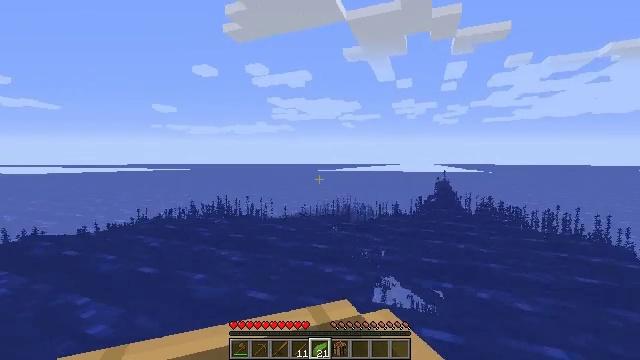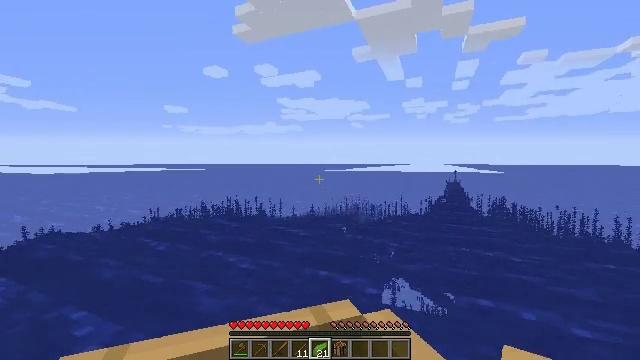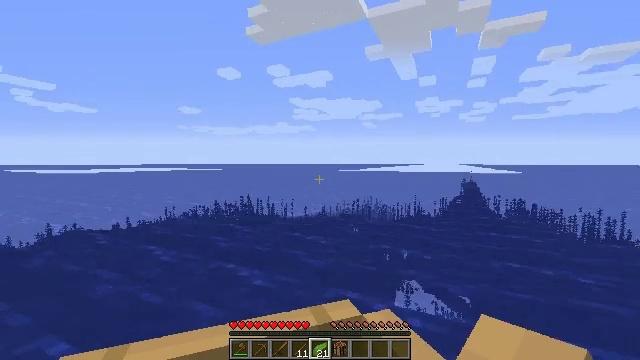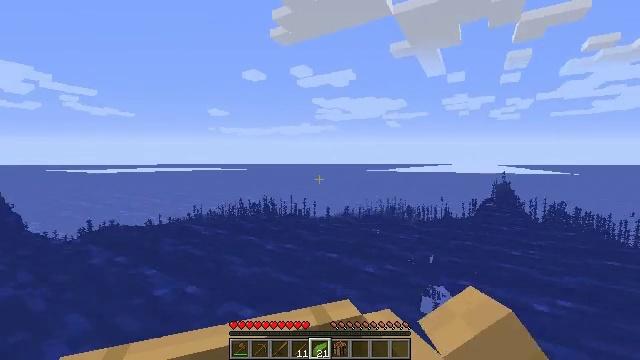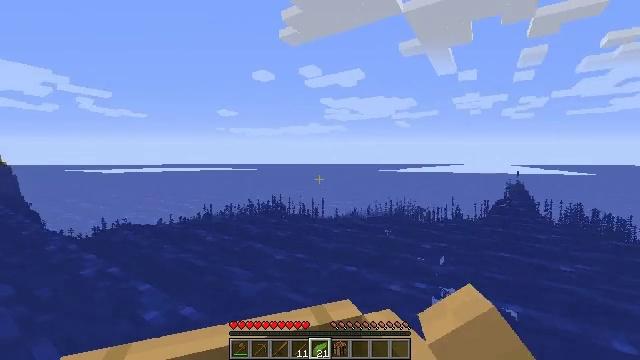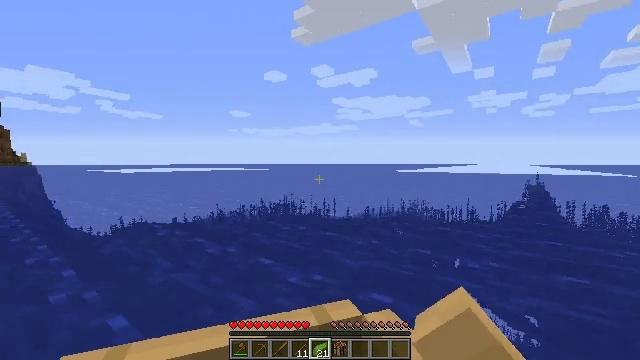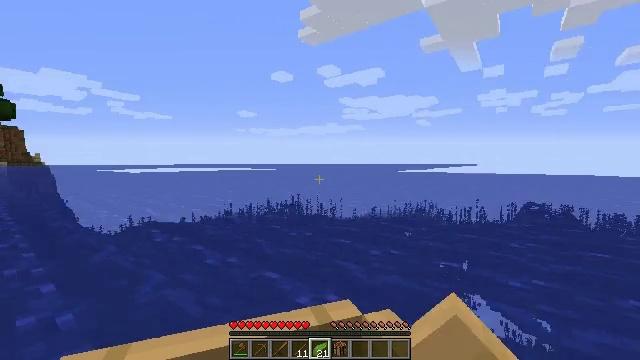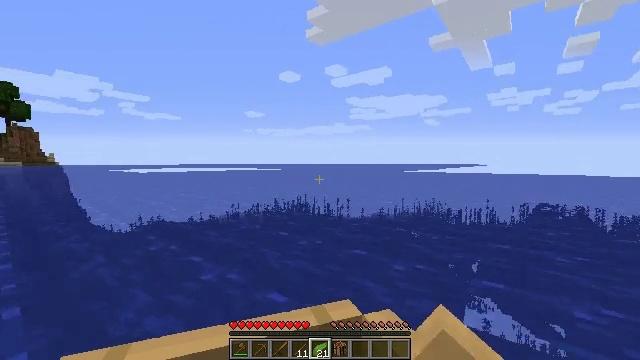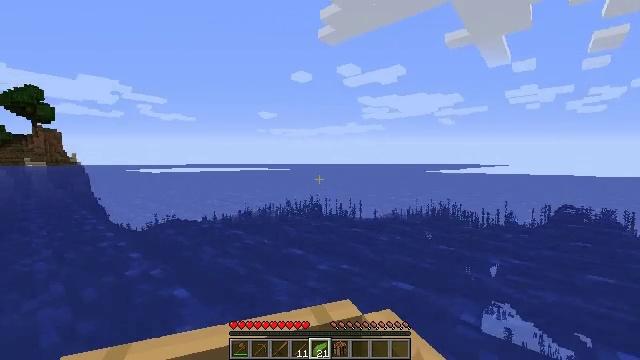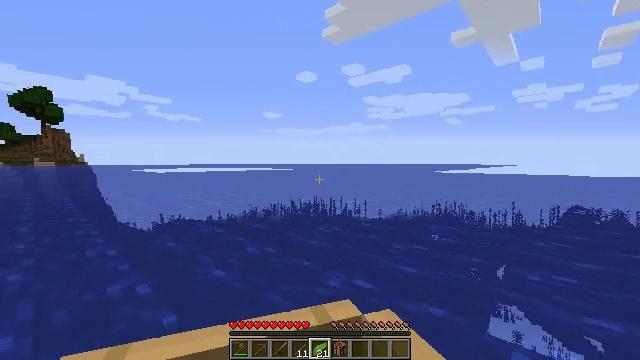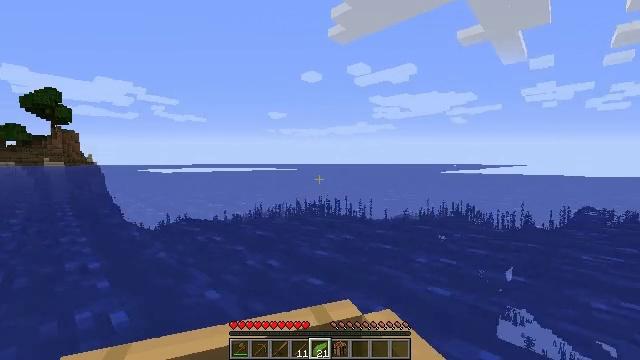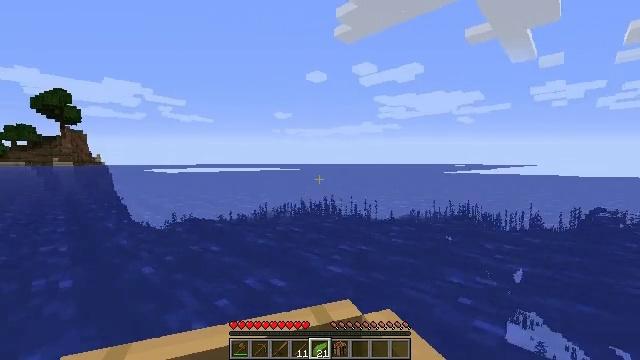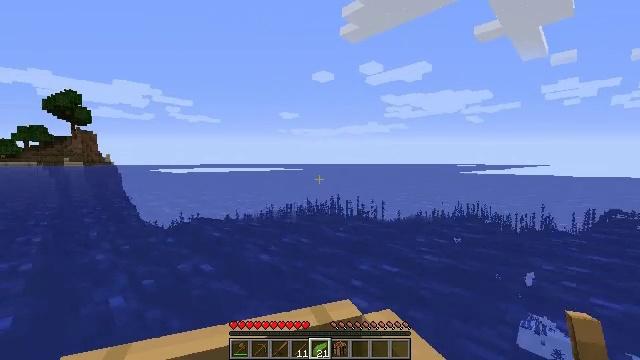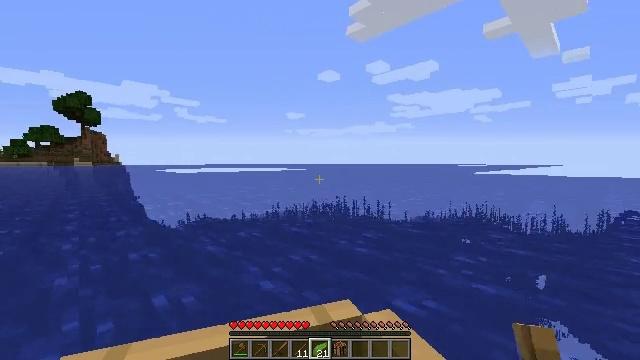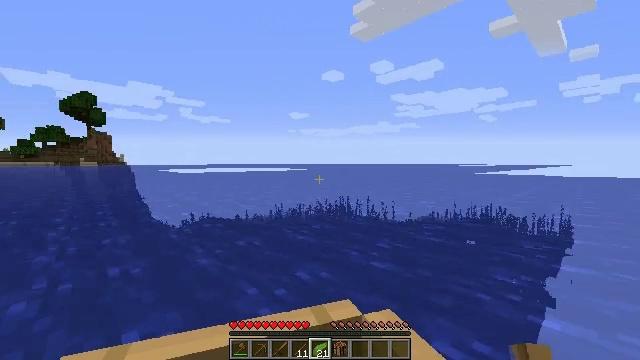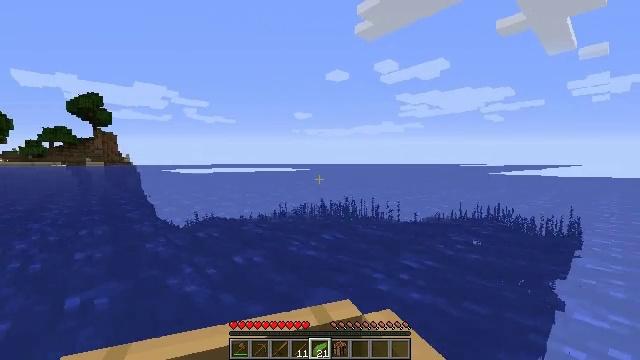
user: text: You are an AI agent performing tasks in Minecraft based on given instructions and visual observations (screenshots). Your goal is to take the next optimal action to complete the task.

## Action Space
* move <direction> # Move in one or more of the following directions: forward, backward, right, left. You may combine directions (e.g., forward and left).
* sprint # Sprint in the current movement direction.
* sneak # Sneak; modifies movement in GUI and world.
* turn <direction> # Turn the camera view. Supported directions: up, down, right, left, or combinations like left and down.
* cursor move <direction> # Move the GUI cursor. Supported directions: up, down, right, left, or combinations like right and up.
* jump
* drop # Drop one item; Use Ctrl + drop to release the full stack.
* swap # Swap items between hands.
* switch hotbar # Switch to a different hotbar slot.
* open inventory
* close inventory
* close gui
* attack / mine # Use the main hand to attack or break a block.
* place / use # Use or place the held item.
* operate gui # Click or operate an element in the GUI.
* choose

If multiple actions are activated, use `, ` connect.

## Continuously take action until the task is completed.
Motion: motion action
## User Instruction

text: Remove kelp and place it on the ground.
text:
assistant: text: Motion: move forward
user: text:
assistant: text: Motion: move forward
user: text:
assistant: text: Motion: move forward
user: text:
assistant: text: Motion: move forward
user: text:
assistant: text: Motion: move forward
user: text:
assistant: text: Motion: move forward
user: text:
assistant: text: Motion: move forward
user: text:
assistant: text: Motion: move forward
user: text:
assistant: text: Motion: move forward
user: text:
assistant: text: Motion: move forward
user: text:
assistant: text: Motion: move forward
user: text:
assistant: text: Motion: move forward
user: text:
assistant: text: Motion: move forward
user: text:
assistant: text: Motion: move forward
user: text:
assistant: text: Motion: move forward
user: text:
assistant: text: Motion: move forward
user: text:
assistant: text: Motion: move forward
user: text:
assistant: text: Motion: move forward
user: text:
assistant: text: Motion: move forward
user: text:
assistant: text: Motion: move forward and move right
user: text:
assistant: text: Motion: move forward and move right
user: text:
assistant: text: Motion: move forward and move right
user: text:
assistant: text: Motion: move forward and move right
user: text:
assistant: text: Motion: move forward
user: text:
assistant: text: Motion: move forward
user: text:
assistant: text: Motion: move forward
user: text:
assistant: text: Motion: move forward
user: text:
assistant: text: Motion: move forward
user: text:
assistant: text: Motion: move forward
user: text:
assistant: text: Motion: move forward